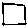
Label: square